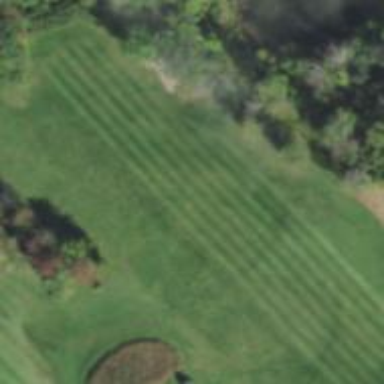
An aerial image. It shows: View of golf hole.